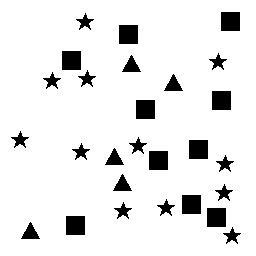
Squares: 10
Triangles: 5
Stars: 12
Total shapes: 27